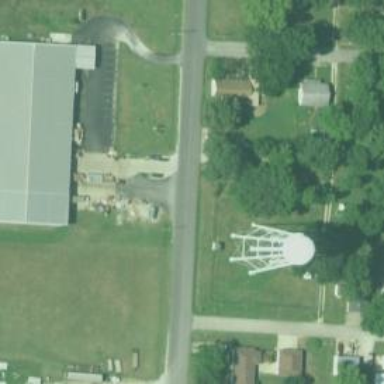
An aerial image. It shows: Water tower that is man-made.